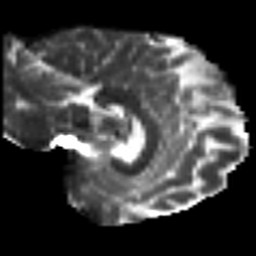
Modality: T2w
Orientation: sagittal
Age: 40
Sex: male
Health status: ill
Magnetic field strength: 3 T
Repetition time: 8.4 s
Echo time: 0.0926 s